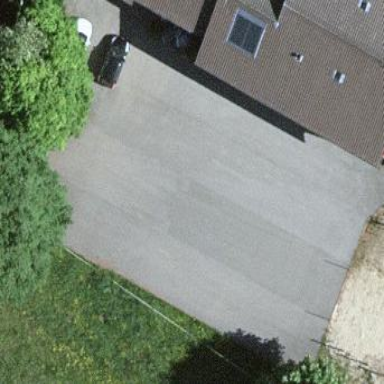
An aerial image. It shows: Paved parking area.